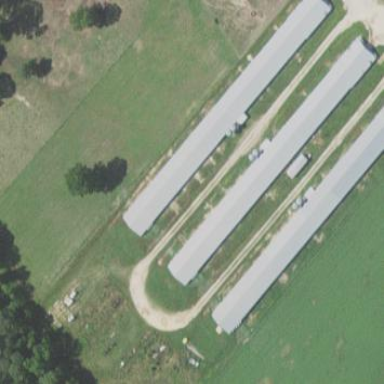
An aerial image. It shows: Farm auxiliary building.